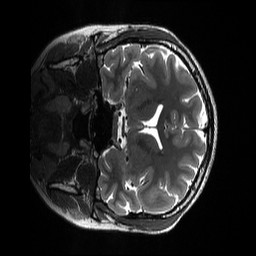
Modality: T2w
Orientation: coronal
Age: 21
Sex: female